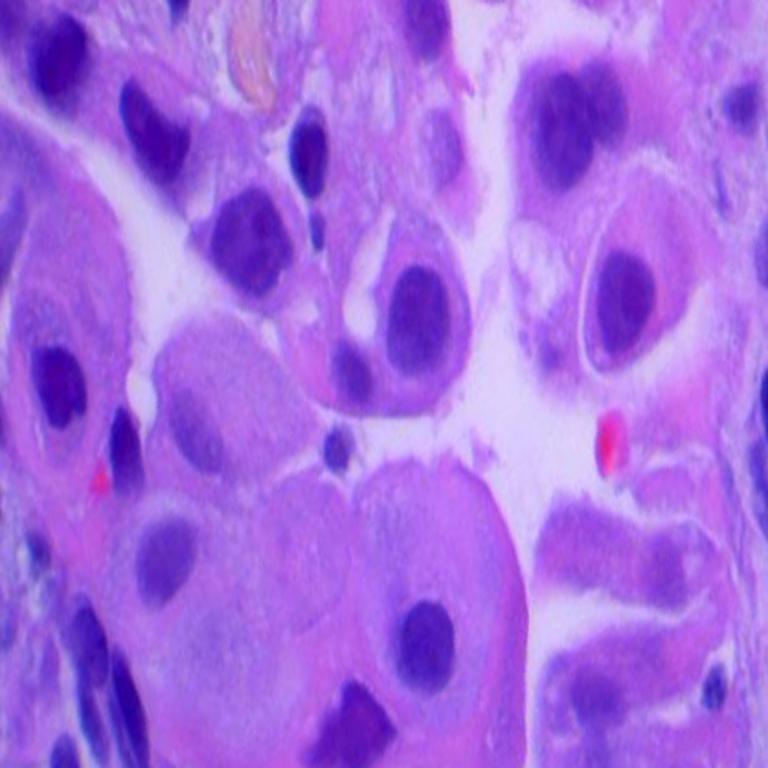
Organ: lung
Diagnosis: adenocarcinomas